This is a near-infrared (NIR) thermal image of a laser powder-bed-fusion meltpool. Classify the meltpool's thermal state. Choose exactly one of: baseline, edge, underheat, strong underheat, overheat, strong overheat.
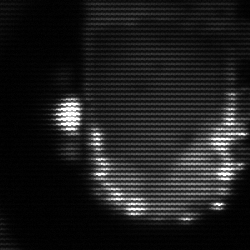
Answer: baseline